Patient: sex M, age 45
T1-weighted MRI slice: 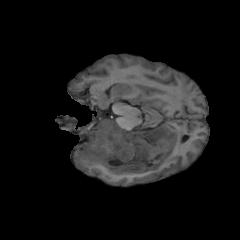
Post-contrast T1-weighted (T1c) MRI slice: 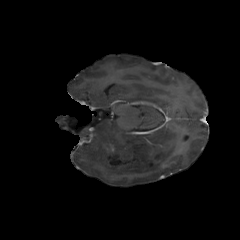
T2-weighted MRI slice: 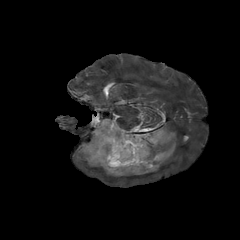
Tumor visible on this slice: yes
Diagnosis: Astrocytoma, IDH-mutant
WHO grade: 2